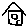
Label: house